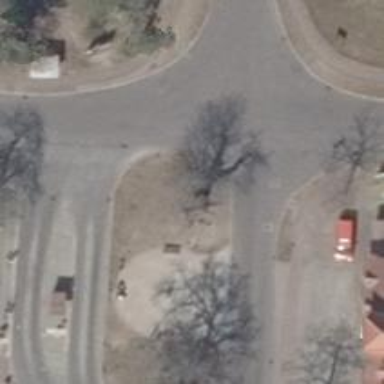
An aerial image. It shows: Residential road with sidewalks on both sides.